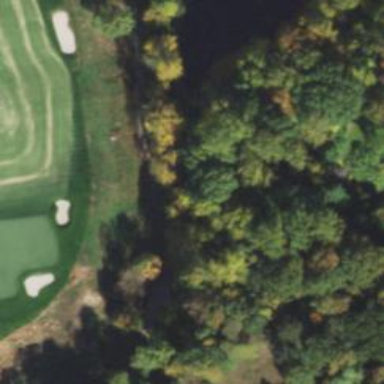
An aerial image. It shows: Path used for both walking and golf.